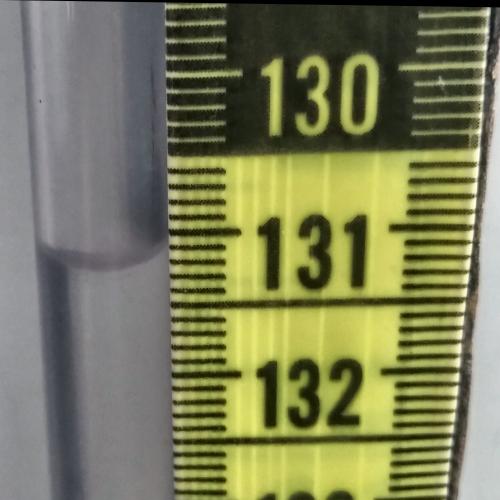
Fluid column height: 131.2 cm